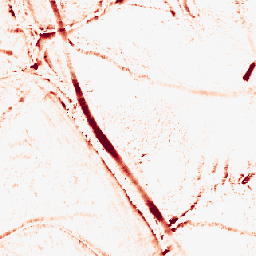
Category: morphological
Decomposition family: morphological_ellipse
Decomposition parameters: operation: opening
width: 10
height: 10
Upsampling method: area
Upsampling parameters: scale: 8
Upsampling scale: 8